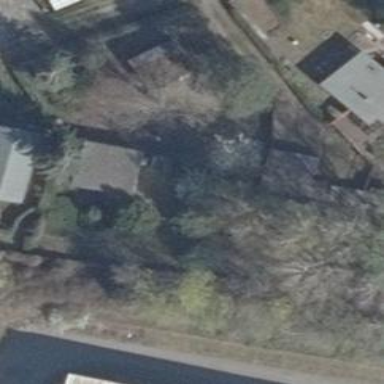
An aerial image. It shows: Single tag "natural: tree."